Field crop: maize
Growth stage: 2
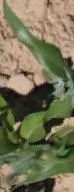
Species: maize